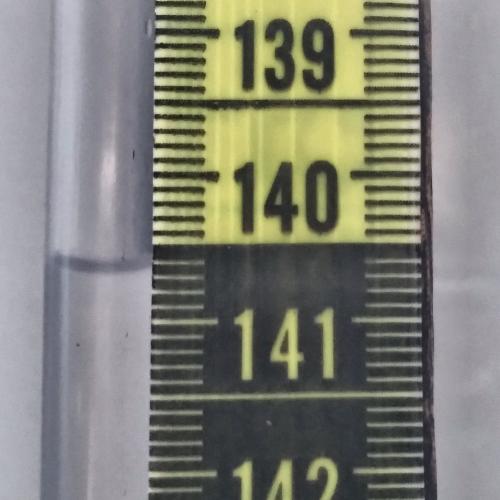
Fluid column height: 140.6 cm